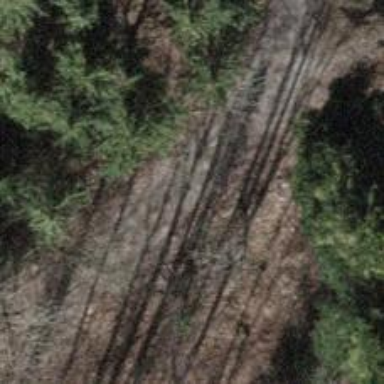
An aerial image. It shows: Gravel track with grade 2 quality.